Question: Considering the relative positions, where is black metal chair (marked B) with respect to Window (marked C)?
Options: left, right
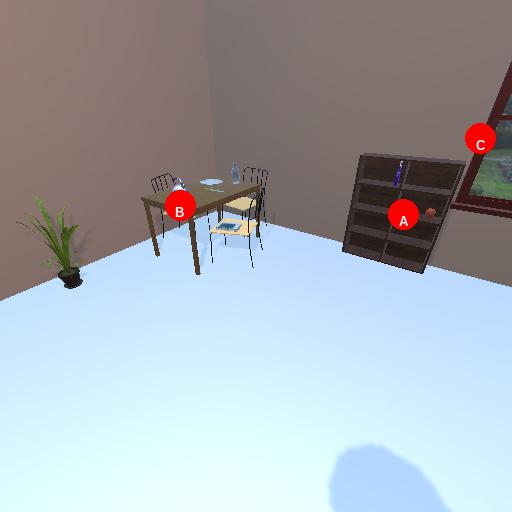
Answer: left